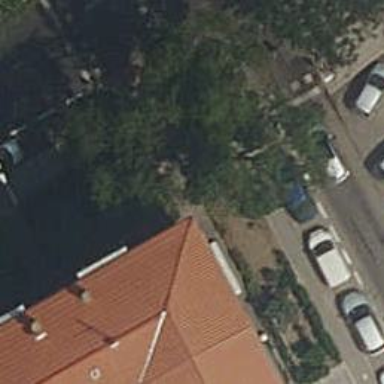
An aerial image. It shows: Garden with kerb barrier.